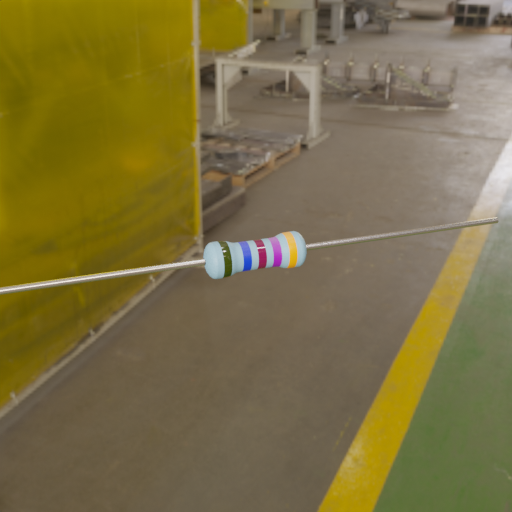
Resistor colour bands (in order): black, blue, brown, violet, orange